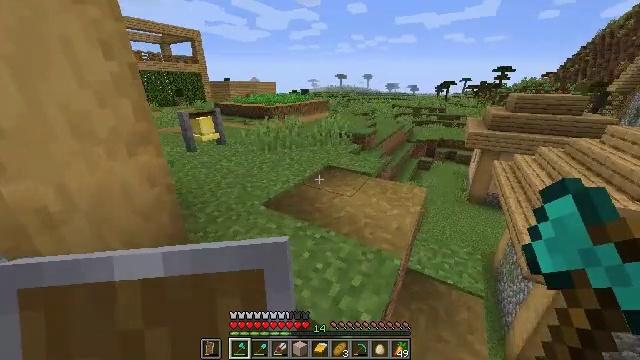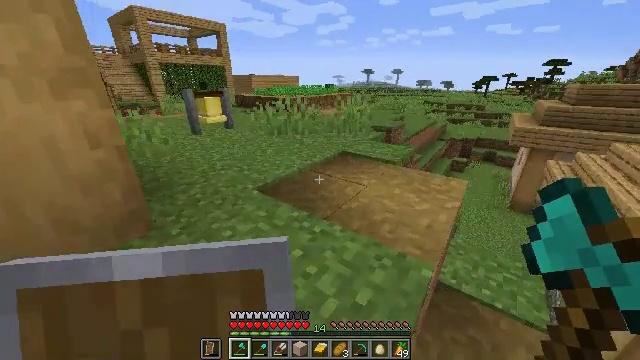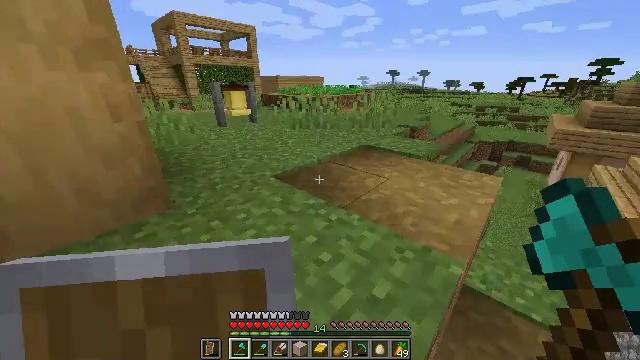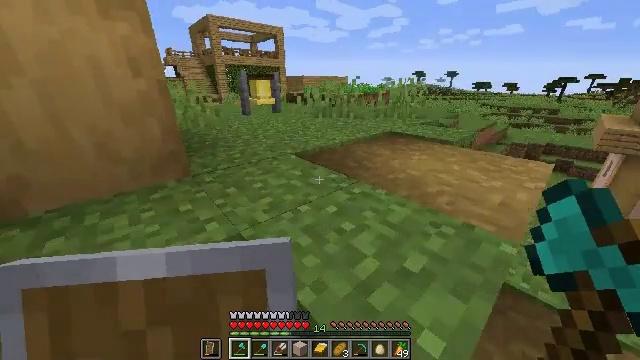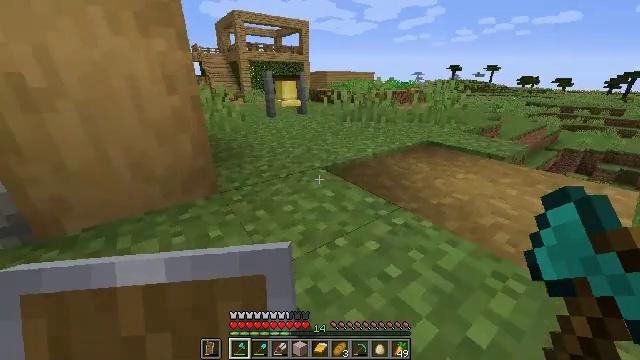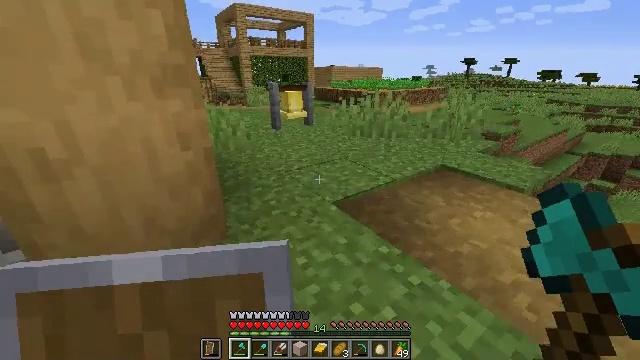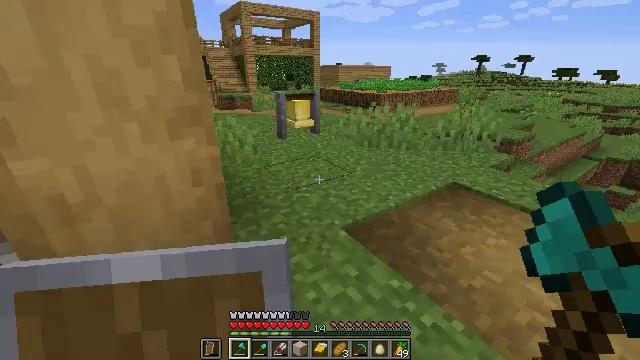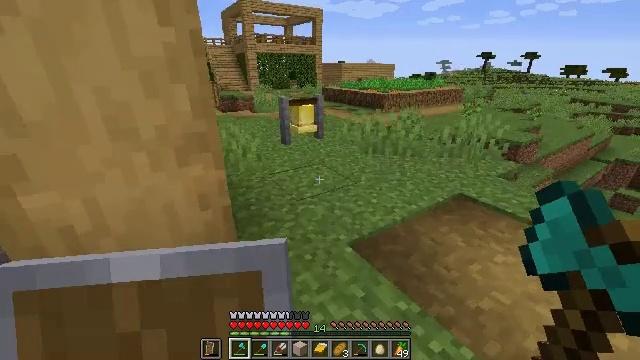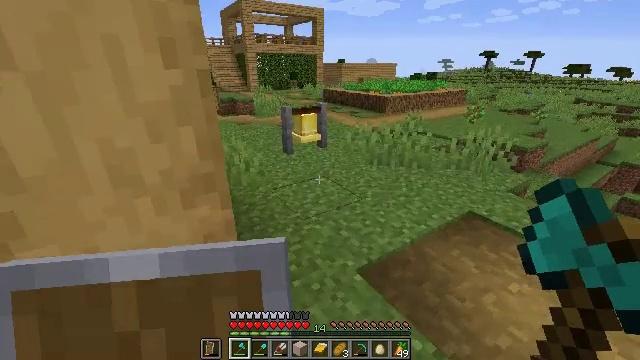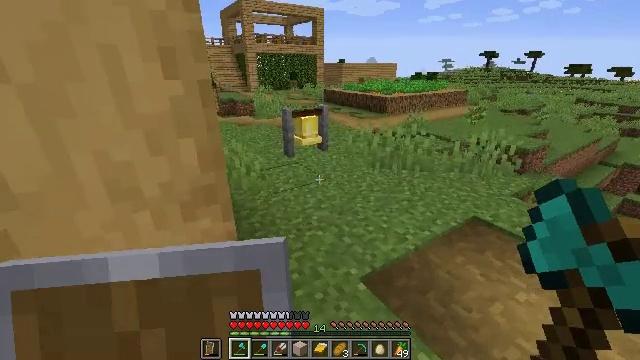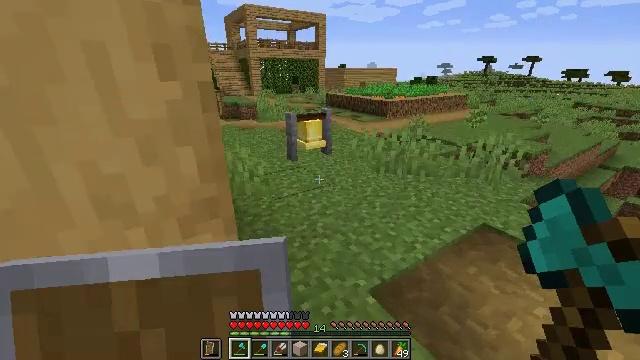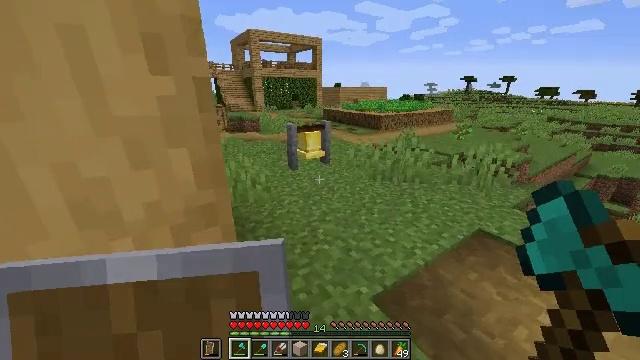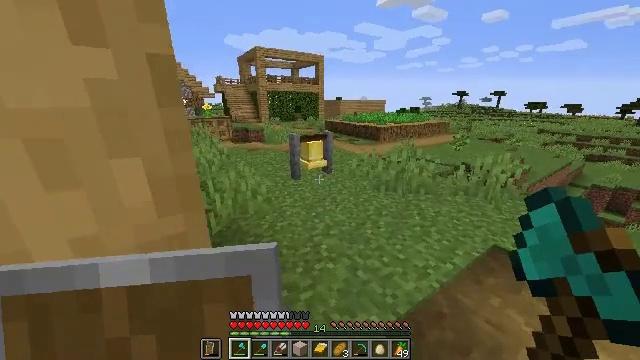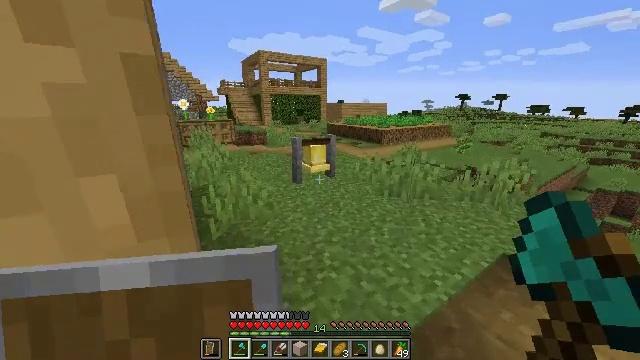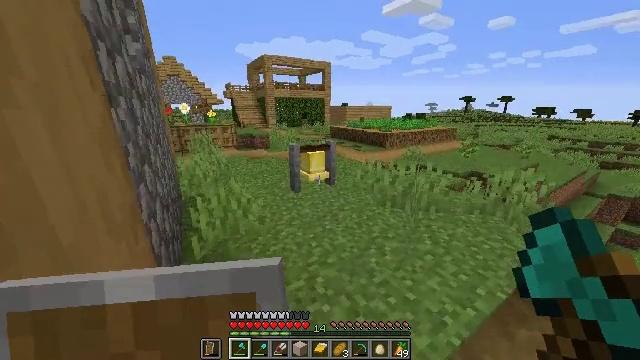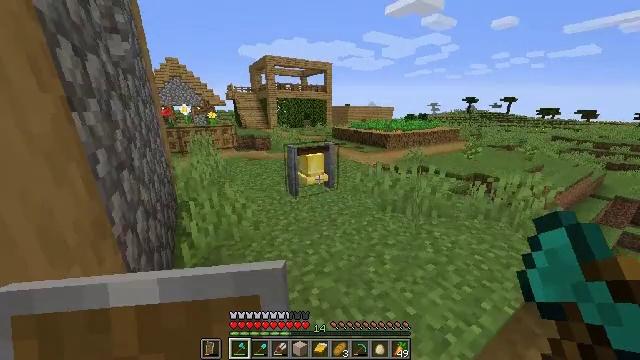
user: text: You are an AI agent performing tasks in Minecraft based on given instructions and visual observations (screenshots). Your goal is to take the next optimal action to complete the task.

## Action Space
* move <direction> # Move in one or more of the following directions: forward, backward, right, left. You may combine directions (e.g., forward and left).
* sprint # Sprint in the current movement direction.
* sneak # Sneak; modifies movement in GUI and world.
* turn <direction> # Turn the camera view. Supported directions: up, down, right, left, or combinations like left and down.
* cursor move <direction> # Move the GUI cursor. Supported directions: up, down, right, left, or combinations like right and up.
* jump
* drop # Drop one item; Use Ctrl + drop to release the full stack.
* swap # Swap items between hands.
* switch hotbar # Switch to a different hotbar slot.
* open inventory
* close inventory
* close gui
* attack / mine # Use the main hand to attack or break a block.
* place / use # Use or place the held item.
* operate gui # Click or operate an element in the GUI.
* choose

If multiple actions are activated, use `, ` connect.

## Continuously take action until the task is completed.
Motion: motion action
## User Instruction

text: Collect the oak door by breaking it.
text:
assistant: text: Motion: move forward, sprint, turn left, jump
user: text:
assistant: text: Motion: move forward, sprint, turn left, jump
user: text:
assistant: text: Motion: move forward, sprint, turn left, jump
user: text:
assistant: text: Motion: move forward, sprint, turn left, jump
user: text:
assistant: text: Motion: move forward, sprint, turn left, jump
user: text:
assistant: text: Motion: move forward, sprint, turn left, jump
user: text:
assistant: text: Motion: move forward, sprint, jump
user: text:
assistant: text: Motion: move forward, sprint, jump
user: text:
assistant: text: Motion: move forward, sprint, jump
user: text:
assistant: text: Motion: move forward, sprint, jump
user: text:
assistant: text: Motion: move forward, sprint, turn up
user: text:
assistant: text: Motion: move forward, sprint, turn up
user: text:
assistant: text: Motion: move forward and move right, sprint
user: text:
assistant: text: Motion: move forward and move right, sprint, turn left
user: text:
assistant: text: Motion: move forward and move right, sprint
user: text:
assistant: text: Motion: move forward, sprint, turn left
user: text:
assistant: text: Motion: move forward, turn left
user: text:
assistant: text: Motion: move forward
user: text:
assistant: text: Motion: move forward, use / place
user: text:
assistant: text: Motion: move forward, turn down, use / place
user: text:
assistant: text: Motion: move forward, turn down, use / place
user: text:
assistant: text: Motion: move forward, turn down, use / place
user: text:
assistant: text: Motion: move forward, use / place
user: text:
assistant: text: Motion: move forward, turn down, use / place
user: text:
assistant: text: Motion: move forward, use / place
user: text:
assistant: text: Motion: move forward, turn right, use / place
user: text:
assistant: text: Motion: move forward, turn right
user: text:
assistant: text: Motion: move forward, turn right and up
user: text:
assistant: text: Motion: move forward and move left, turn right
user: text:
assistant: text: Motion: move forward and move left, turn right and down